Question: I need to get several things done with the TFS API. Among those, I have to read the Resource planning information for the sprints of each Project to display in a WPF UI.
Tagging along <URL>, I now have the following method:
'''
private TfsTeamService _teamService;
private ICommonStructureService4 _structureService;
TeamSettingsConfigurationService _teamSettingsConfigurationService;
public void GetUserIterationAssignments(IList<ProjectInfo> projects)
{
foreach (ProjectInfo project in projects)
{
Console.WriteLine(project.Name);
TeamFoundationTeam team = _teamService.QueryTeams(project.Uri).First();
IList<Guid> teamGuids = new List<Guid>() { team.Identity.TeamFoundationId };
TeamConfiguration config = _teamSettingsConfigurationService.GetTeamConfigurations(teamGuids).FirstOrDefault();
if (config != null)
{
foreach (string nodePath in config.TeamSettings.IterationPaths)
{
var projectNameIndex = nodePath.IndexOf("\", 2);
var fullPath = nodePath.Insert(projectNameIndex, "\Iteration");
var nodeInfo = _structureService.GetNodeFromPath(fullPath);
if (nodeInfo.StartDate != null &&
nodeInfo.FinishDate != null)
{
foreach (TeamFoundationIdentity member in team.GetMembers(_collection, MembershipQuery.Direct))
{
Console.WriteLine("{0} is in assigned to {1} from {2}",
member.DisplayName,
nodeInfo.Name,
nodeInfo.StartDate,
nodeInfo.FinishDate);
}
}
}
}
}
}
'''
What I need to print to Console (just for this example of course) is most of the information shown in the Capacity view:

To be more precise, I need to access
- - -
Any ideas on how to do this?
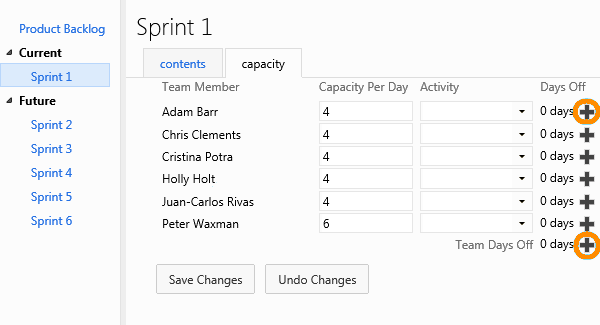
Answer: These values are only available from the Server Object Model (there is no Client Object Model equivalent at the moment). The interfaces and objects are all made 'Internal' so even on the server you can't access these values.
> 'internal TeamCapacity GetTeamIterationCapacity(Guid teamId, Guid iterationId);'Declaring Type: 'Microsoft.TeamFoundation.Server.WebAccess.WorkItemTracking.Common.DataAccess.TeamConfigurationComponent'Assembly: 'Microsoft.TeamFoundation.Server.WebAccess.WorkItemTracking.Common, Version=12.0.0.0'
At the moment the only way to get to the data is through the json service ('/tfs/{ProjectCollection}/{Team Project}/_api/_teamcapacity/updateteamcapacity/{Team}/{Iteration/Path}?__v=4') the Team Capacity page uses or directly from the ProjectCollection database from the tables mentioned by James Tupper.
It looks like the json service is using Request Verification which makes it hard to use from any external system.
>
## Required Disclaimer:
The server databases of TFS are not meant for extensibility, any direct queries against them are not supported and the model can change without notice, even between service packs. Querying the TFS databases directly is not supported. Changing the values in the TFS databases through any other means than the official API's will essentially put your TFS server in an unsupported state and can cause major issues when upgrading to a newer version later on.